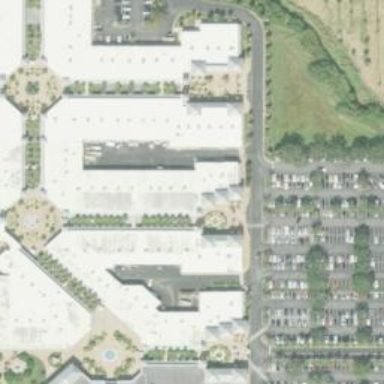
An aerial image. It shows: Commercial building that houses mall.